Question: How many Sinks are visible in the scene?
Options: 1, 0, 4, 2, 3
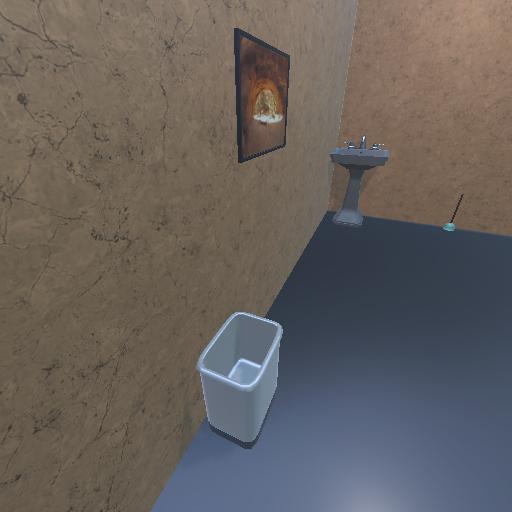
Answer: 1